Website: home-depot
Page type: account-dashboard
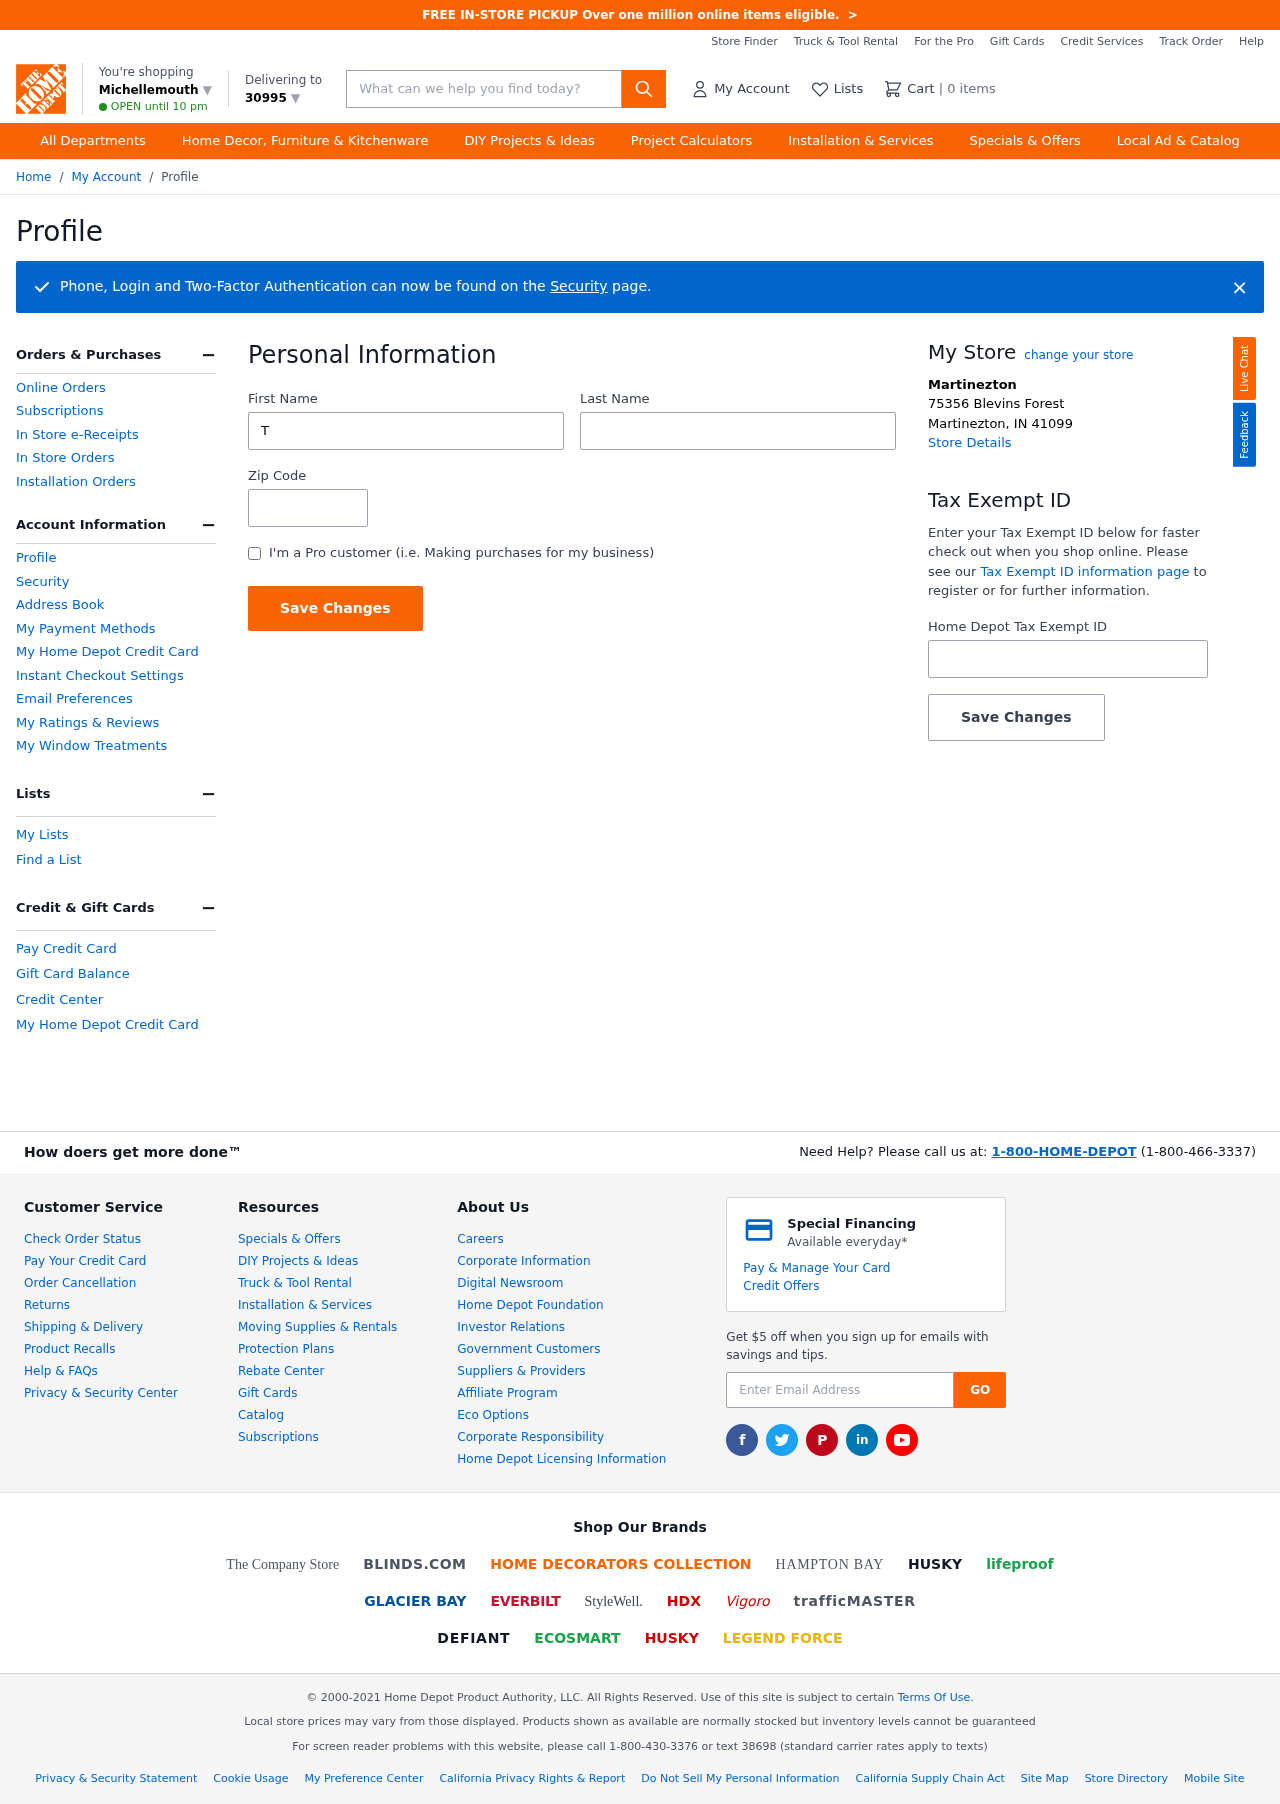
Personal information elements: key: PII_CITY
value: Michellemouth ▼
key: PII_FIRSTNAME
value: Terri
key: PII_LASTNAME
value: Aguirre
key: PII_LOCATION1_CITY
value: Martinezton
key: PII_LOCATION1_CITY_STATE_ZIP
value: Martinezton, IN 41099
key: PII_LOCATION1_STREET
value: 75356 Blevins Forest
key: PII_POSTCODE
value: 30995 ▼
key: PII_POSTCODE
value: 30995
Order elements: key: ORDER_NUM_ITEMS
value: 0
Search elements: key: HEADER_SEARCH
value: What can we help you find today?